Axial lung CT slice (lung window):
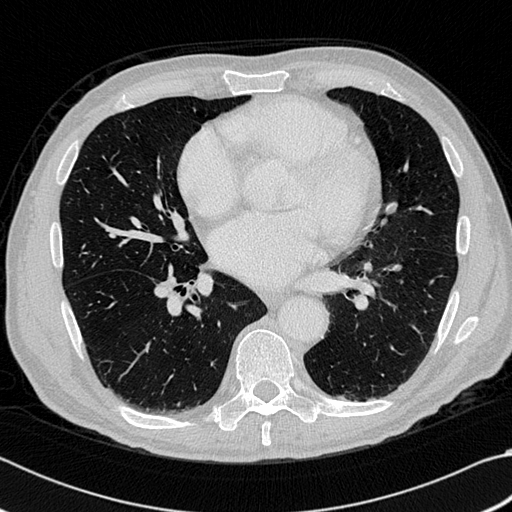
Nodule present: no